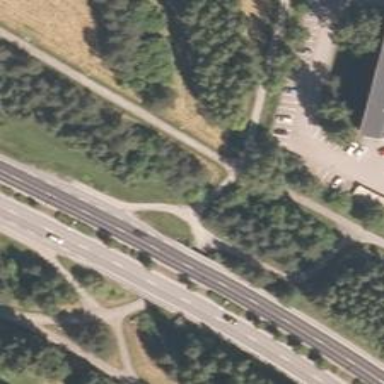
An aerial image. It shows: Asphalt cycleway.